Question: In an MS Access public function, I run a java xslt module using a shell call:
'''
Set shell = CreateObject("WScript.Shell")
cmd = "java -jar D:\saxon9he.jar -s:D:\input.xml -xsl:D: ransf.xslt -o:D:\output.xml"
Set objExecObject = shell.Exec(cmd)
'''
I caught the following error:

As exactly the same worked fine in another MS Access instance, I assume I have to refer to an environment variable somewhere (one of these is 'JAVA_HOME' which has been set to 'C:\Program Files\Java\jdk1.5.0_16in').
But where in MS Access can I set that reference?
Or is this error caused by something else?
Might there for instance be trouble with MS Access / VBA accessing the environment variable 'PATH' in 'USER' and/or 'SYSTEM'? In my setup, it's the user environment paramater 'PATH' that holds the information on the location of java.exe.
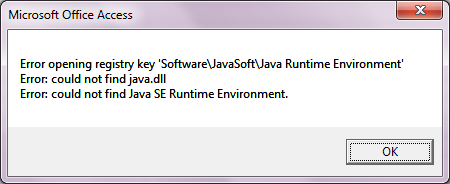
Answer: I added stuff to the command to be executed as follows:
'''
Set shell = CreateObject("WScript.Shell")
Dim JavaHome As String
JavaHome = shell.Environment("USER")("JAVA_HOME") & ""
cmd = JavaHome & "java -jar D:\saxon9he.jar -s:D:\input.xml -xsl:D: ransf.xslt -o:D:\output.xml"
Set objExecObject = shell.Exec(cmd)
'''
This works fine, as I now supply the path to java.exe myself.
But I still wonder, why all of a sudden MSA/VBA could not apply the 'PATH' parameter from user environment (which includes ;%JAVA_HOME%;) any more...
I will create another thread for that question...